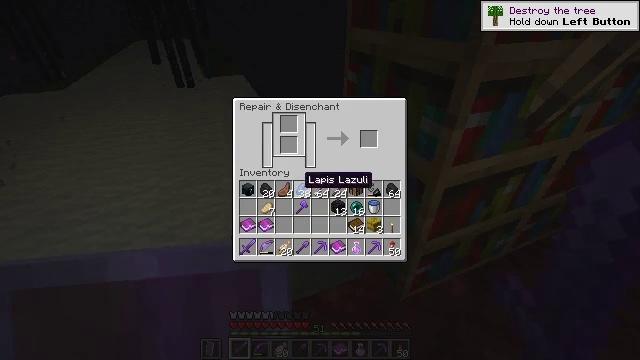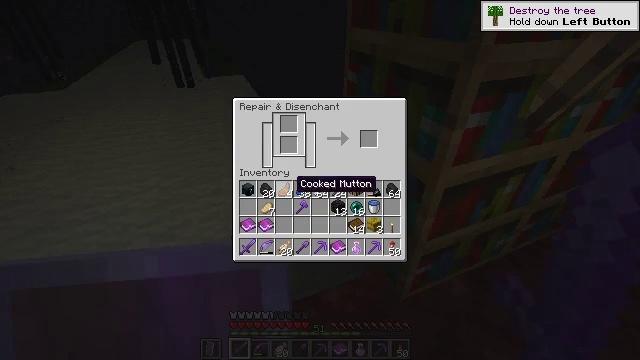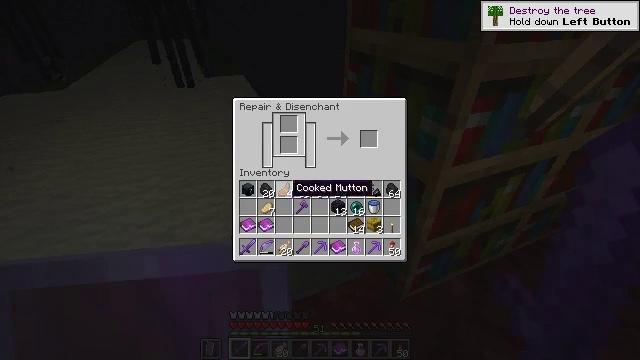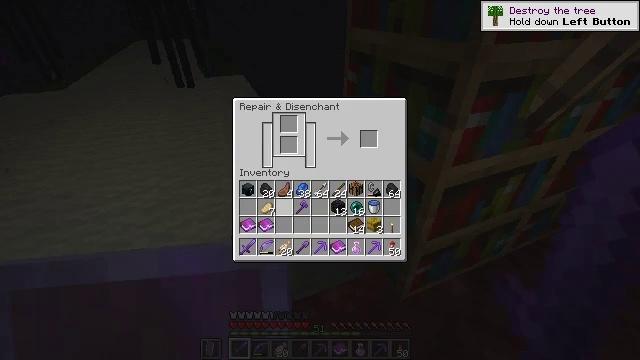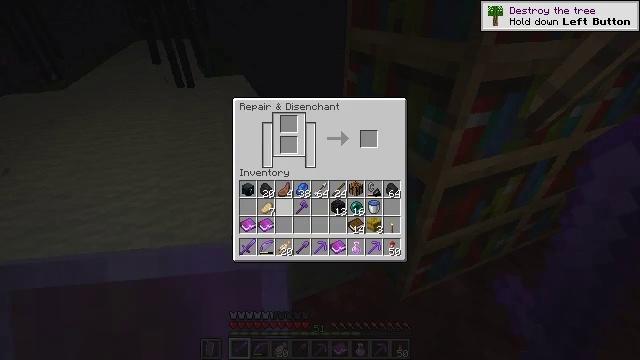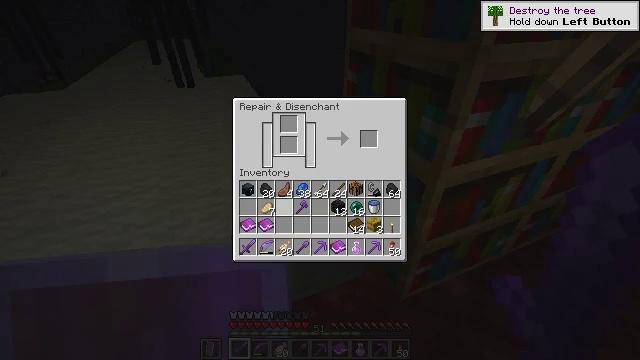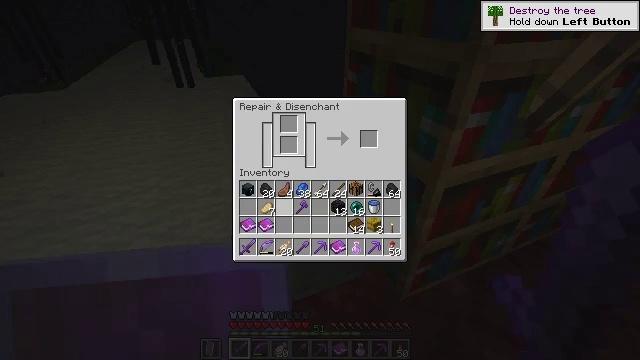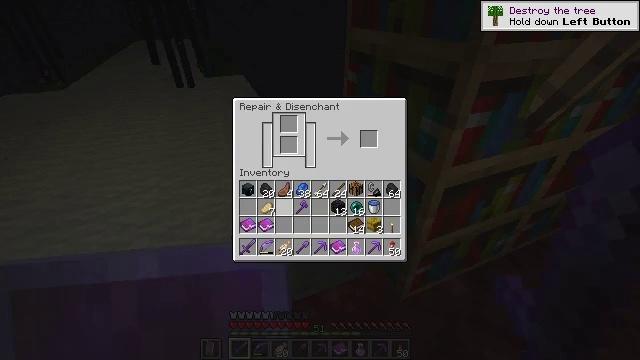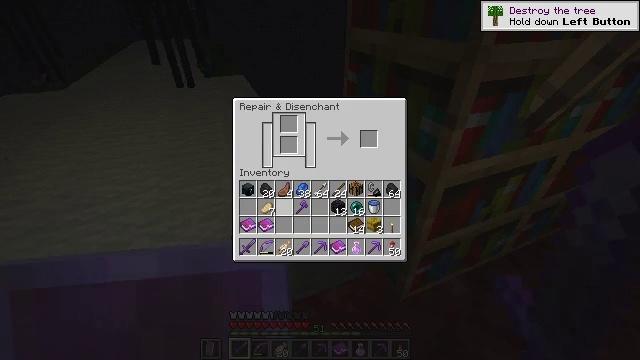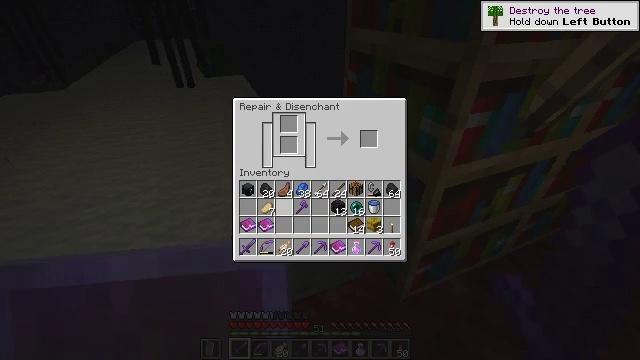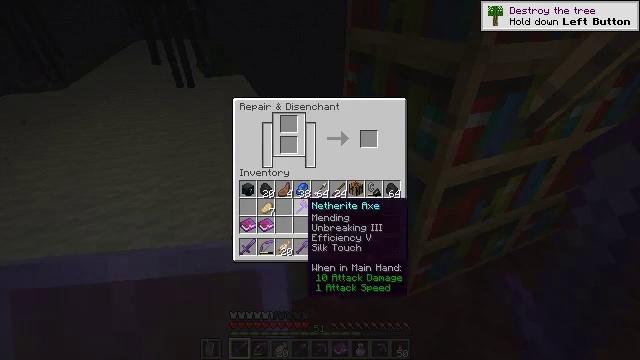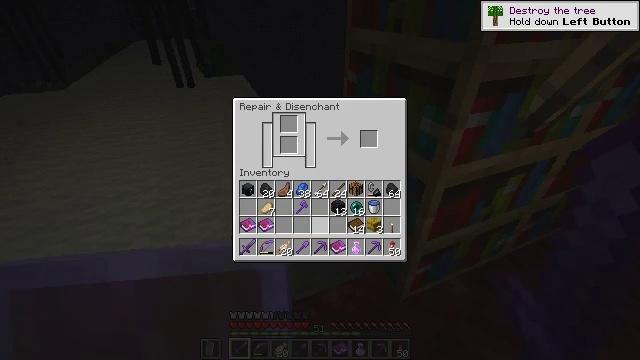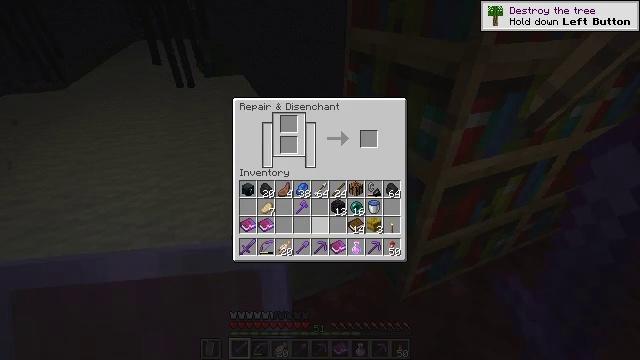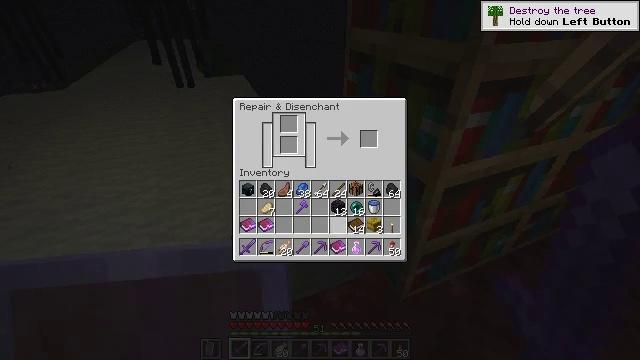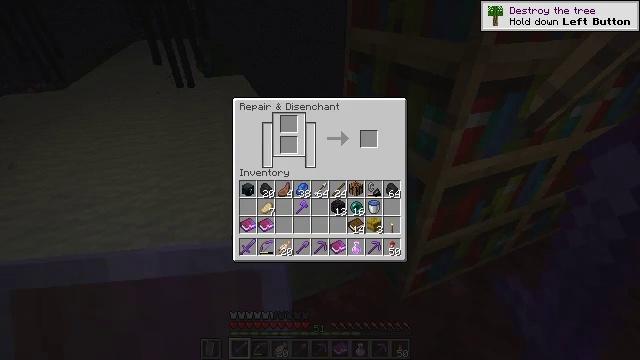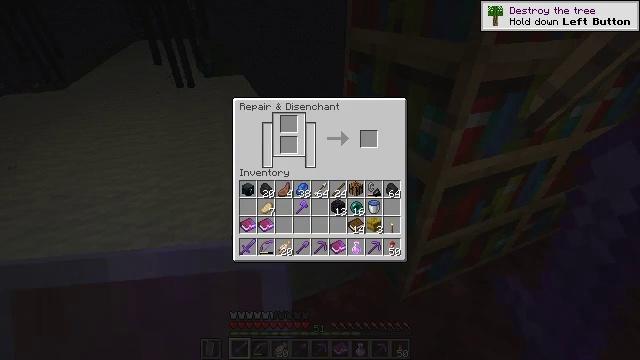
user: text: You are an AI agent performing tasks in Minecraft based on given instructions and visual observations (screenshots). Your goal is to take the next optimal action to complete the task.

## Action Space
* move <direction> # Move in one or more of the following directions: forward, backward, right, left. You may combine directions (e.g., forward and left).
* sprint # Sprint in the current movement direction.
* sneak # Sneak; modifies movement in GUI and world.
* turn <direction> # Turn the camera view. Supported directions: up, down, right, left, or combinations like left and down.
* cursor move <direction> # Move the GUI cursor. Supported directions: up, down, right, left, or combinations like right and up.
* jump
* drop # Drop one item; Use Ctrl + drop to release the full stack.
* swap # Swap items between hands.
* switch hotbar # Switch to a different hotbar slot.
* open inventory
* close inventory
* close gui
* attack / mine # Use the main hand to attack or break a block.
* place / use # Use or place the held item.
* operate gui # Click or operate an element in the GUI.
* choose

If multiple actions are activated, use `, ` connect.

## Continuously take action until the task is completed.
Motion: motion action
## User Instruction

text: Combat the enderman.
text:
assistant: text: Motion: turn left
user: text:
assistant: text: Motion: no_op
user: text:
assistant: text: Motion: no_op
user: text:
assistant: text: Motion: sneak, turn down
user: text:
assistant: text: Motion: sneak
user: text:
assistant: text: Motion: sneak
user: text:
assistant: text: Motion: sneak
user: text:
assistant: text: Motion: sneak
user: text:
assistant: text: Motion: sneak
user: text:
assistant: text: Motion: sneak, turn right
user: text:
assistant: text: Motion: sneak, turn right
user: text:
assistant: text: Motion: sneak, turn right
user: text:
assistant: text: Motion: sneak, turn right and down
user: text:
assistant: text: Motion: sneak
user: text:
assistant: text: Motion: sneak
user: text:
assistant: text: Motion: sneak
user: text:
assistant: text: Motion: sneak
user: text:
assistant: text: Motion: sneak
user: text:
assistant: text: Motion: sneak
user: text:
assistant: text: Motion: sneak
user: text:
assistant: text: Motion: sneak
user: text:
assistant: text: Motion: sneak
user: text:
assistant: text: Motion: sneak
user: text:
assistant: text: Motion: sneak
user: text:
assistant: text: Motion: sneak
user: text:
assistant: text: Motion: sneak
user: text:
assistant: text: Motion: sneak
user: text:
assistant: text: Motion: sneak, attack / mine
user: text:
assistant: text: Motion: sneak, attack / mine
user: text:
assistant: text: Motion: sneak, attack / mine